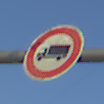
Verkehrszeichen: VerbotFuerKraftfahrzeugeUeberDreiKommaFuenfTonnen
Umgebung: Outdoor, Nature
Tageszeit: Dawn
Wetter: Clear
Licht: Natural
Jahreszeit: NotSpecified
Kontrast: LowContrast